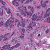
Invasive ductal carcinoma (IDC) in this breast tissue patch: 1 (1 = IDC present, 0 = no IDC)